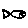
Label: fish